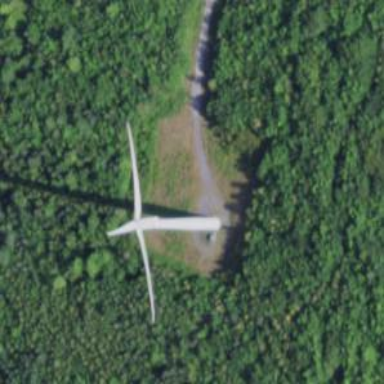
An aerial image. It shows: Wind generator powered by horizontal-axis wind turbine.